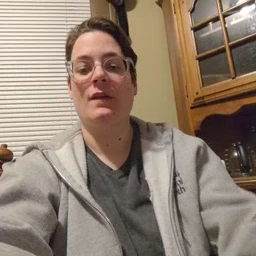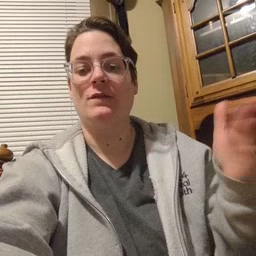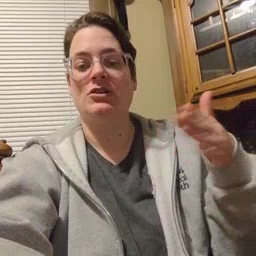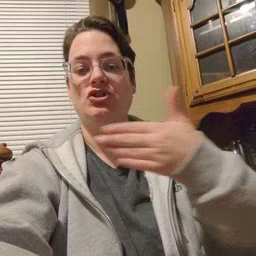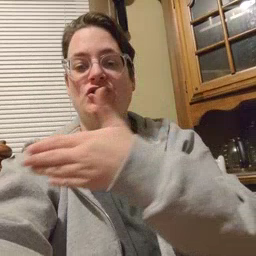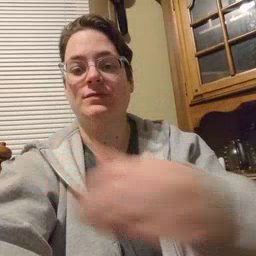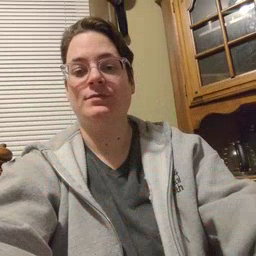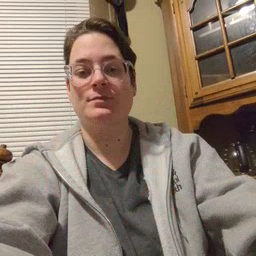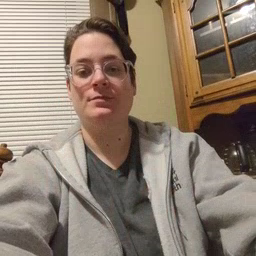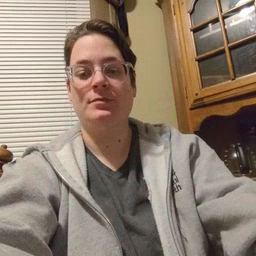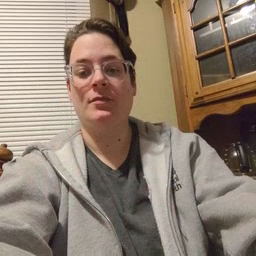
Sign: fish